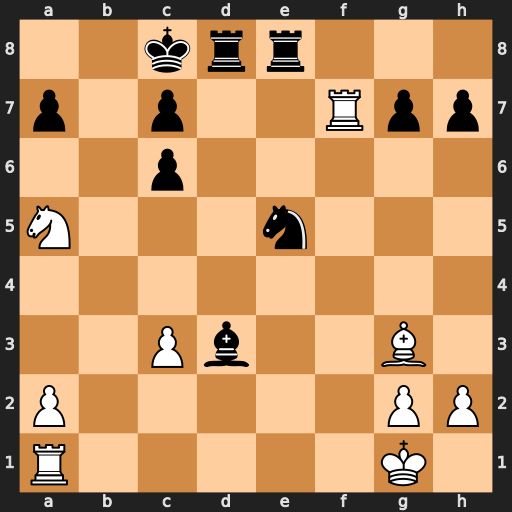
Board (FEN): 2krr3/p1p2Rpp/2p5/N3n3/8/2Pb2B1/P5PP/R5K1
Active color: w
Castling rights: -
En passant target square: -
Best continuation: Bxe5 Rxe5 Nxc6